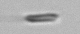
Label: fiber